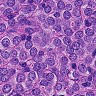
Metastatic tissue present: yes